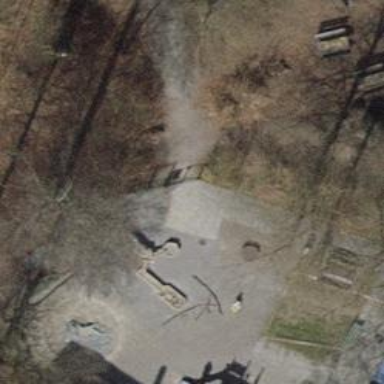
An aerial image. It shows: Playground area for leisure activities on the land.